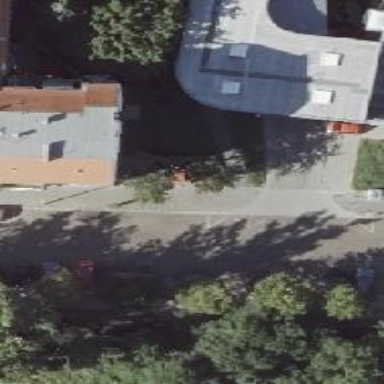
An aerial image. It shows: Sidewalk.